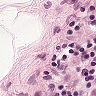
Metastatic tissue present: no